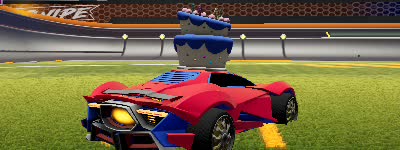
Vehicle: werewolf